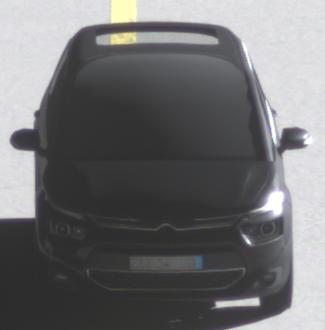
Make: Citroen
Model: Grand C4 Picasso VTi 120
Detailed model: Grand C4 Picasso (II)
Model produced from: 2013/10
Model produced until: 2015/02
Doors: 5
Color: black
Road condition: dry road
Daytime: sunrise or sunset
Contrast: high contrast